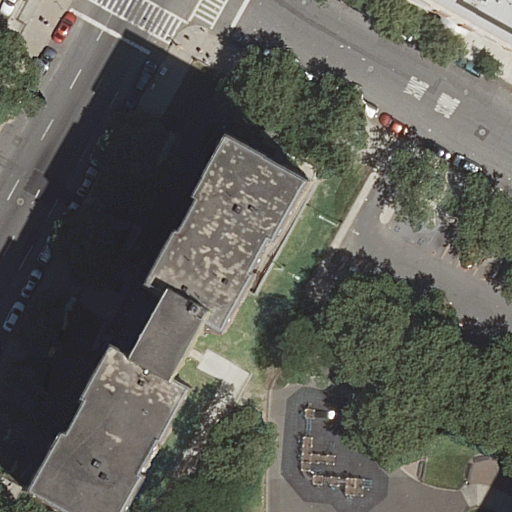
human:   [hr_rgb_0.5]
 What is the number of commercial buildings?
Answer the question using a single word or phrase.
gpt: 0

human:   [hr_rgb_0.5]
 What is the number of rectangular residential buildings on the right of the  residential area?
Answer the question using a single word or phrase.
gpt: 0

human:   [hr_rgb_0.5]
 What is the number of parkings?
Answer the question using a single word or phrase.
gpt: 2

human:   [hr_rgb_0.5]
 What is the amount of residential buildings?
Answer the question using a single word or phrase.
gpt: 2

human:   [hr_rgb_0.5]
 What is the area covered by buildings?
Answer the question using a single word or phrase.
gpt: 1630m2

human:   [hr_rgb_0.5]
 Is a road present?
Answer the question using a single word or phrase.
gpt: yes

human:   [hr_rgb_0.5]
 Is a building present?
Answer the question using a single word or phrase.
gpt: yes

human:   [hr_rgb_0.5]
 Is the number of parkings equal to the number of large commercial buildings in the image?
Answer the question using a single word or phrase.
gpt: no

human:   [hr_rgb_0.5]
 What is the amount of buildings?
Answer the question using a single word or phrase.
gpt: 2

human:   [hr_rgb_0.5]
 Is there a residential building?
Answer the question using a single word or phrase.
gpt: yes

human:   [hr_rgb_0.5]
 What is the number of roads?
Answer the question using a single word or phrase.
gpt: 4

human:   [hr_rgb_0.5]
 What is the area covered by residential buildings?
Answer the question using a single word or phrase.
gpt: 1630m2

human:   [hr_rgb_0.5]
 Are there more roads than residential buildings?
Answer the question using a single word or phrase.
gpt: yes

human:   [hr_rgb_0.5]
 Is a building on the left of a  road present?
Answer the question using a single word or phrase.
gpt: yes

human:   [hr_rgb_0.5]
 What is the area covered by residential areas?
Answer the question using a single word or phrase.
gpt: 1866m2

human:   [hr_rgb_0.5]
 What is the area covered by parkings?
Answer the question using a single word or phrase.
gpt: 880m2

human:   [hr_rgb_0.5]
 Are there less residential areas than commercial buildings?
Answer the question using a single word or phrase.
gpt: no

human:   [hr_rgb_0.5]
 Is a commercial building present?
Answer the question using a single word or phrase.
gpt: no

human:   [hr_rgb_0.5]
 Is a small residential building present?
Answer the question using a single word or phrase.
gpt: no

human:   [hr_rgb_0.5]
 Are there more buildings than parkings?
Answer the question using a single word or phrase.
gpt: no

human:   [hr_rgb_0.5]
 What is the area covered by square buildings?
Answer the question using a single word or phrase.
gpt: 0m2

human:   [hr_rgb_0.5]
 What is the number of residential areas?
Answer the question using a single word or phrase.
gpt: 1

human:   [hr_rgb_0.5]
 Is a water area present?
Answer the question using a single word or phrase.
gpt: no

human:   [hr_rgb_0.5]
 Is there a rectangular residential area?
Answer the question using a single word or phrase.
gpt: yes

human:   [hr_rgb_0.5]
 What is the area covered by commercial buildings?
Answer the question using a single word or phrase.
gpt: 0m2

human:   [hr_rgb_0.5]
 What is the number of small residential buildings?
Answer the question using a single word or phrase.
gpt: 0

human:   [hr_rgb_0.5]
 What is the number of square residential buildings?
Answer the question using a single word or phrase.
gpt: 0

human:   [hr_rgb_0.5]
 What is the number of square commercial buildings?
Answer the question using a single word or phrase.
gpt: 0

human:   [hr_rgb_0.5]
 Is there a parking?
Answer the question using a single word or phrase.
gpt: yes

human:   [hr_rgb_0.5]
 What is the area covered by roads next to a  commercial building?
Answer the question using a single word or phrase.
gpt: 0m2

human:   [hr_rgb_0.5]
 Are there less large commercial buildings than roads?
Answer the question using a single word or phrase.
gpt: yes

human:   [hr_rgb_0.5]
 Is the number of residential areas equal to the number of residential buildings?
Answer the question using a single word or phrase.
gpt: no

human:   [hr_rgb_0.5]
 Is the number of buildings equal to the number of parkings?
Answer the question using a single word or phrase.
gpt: yes

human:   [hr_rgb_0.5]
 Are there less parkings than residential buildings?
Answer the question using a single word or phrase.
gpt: no

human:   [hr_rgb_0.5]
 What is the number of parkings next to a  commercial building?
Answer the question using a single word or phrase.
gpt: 0

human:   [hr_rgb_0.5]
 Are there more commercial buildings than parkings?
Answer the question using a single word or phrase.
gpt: no

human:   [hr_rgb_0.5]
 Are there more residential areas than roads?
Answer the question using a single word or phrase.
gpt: no

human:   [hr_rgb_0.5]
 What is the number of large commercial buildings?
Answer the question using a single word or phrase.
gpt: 0

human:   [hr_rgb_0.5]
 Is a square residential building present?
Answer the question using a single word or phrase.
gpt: no

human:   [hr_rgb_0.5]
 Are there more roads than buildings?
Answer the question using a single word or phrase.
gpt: yes

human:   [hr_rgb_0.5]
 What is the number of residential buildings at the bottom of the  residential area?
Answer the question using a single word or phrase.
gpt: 0

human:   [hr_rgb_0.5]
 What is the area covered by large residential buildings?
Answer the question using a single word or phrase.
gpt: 1318m2

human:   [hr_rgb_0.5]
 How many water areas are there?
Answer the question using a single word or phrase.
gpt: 0

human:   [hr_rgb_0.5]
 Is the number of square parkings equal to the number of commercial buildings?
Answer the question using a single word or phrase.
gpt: yes

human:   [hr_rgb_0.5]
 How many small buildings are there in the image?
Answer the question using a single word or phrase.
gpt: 0

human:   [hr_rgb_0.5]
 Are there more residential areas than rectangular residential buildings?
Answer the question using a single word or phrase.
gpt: yes

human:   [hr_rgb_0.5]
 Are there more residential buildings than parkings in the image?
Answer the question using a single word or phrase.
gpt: no

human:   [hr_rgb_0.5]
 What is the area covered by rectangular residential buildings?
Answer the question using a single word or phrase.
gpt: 0m2

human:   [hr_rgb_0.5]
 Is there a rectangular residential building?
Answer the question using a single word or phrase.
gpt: no

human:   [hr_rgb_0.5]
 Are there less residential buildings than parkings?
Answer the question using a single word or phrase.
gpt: no

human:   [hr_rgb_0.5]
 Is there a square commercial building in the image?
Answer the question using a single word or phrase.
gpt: no

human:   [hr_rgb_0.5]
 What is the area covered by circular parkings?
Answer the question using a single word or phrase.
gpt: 0m2

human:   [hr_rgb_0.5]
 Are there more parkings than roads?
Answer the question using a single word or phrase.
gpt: no

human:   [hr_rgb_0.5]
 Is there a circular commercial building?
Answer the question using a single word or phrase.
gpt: no

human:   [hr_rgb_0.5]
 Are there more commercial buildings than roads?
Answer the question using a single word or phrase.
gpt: no

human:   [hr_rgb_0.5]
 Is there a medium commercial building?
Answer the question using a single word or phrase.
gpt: no

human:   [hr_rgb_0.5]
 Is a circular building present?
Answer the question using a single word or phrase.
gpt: no

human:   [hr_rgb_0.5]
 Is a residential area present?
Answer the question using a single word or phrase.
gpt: yes

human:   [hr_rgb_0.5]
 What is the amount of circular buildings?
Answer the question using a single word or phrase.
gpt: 0

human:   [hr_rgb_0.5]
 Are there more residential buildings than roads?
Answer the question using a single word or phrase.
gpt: no

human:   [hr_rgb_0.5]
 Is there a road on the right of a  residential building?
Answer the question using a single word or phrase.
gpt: yes

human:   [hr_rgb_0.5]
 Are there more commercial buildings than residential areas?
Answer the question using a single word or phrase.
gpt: no

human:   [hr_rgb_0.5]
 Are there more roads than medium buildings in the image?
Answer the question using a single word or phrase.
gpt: yes

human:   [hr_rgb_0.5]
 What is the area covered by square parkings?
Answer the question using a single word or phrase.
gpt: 0m2